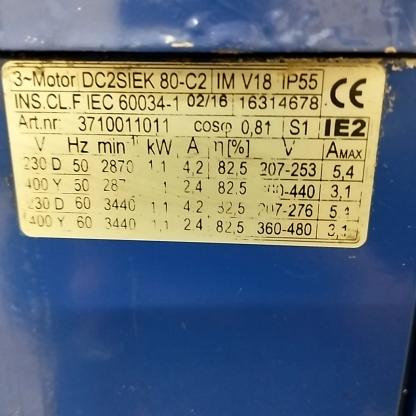
Klasa: tabliczka-znamionowa